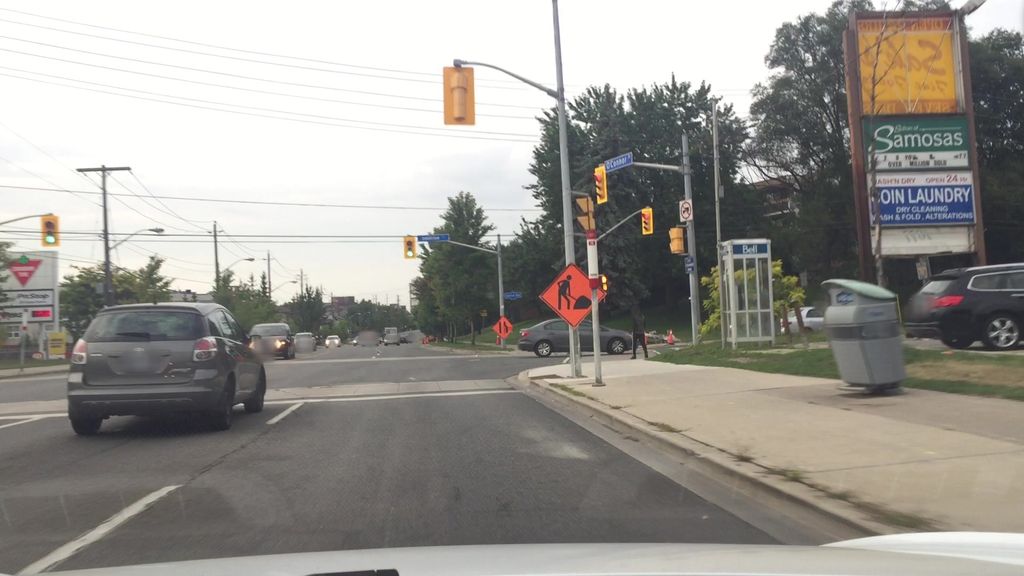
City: toronto